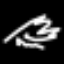
Label: squiggle